Question: I am currently trying to modify the field "Content Status" that appears in the Windows Explorer in the "Details" section of a MS Word .docx file properties (i.e. > > ) as shown in the screenshot below.

Does anyone know how to change the value of "Content status" with a Perl script (or eventually batch script or python)?
I am familiar with Win32:OLE to modify Excel and Word documents but don't know how to approach the problem.
Thanks
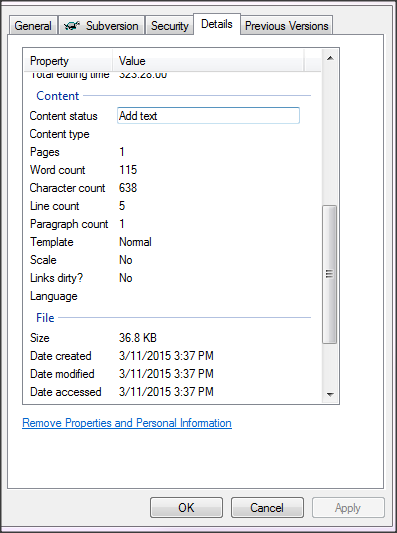
Answer: Thanks to 'Haf Linger', I managed to found the answer to my problem:
'''
#!perl
use strict;
use Archive::Zip qw( :ERROR_CODES :CONSTANTS );
##CONFIG##
my $new_status="Closed";
my $docx_name="TEST.docx";
my $tmp_name="tmp.docx";
my $replace_file=1; #set to 0 for testing purpose
####
#Open docx file
my $doc = Archive::Zip->new($docx_name);
#Retrieve old status
my $old_status=undef;
my $new_content=$doc->contents('docProps/core.xml');
if ($new_content=~s%<cp:contentStatus>\s*(.*?)\s*</cp:contentStatus>%%) {
$old_status=$1;
} else {}
#Update with new status
printf "Update status of $docx_name to '$new_status'%s: ",
(defined $old_status ? " (previously '$old_status')" : "");
$new_content=~s%(</cp:coreProperties>)%<cp:contentStatus>$new_status</cp:contentStatus>$1%;
my ($content, $status) = $doc->contents('docProps/core.xml',$new_content);
if ($status) {
print "error during update of status of $docx_name ($!)
";
} else {
print "done!
";
}
#Save file to temporary file
unless ( $doc->writeToFileNamed($tmp_name) == AZ_OK ) {
die 'write error';
}
#Replace if needed
if ($replace_file) {
use File::Copy;
move($tmp_name, $docx_name);
} else {}
'''